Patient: sex M, age 72
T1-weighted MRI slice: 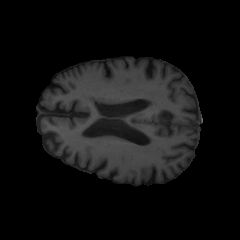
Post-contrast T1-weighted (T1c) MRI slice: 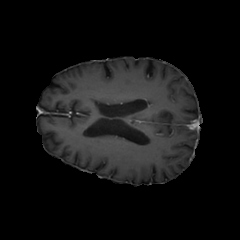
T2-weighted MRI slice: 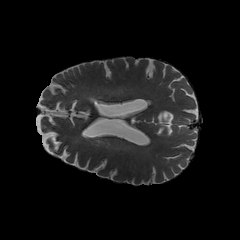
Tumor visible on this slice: no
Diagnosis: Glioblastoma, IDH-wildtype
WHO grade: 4